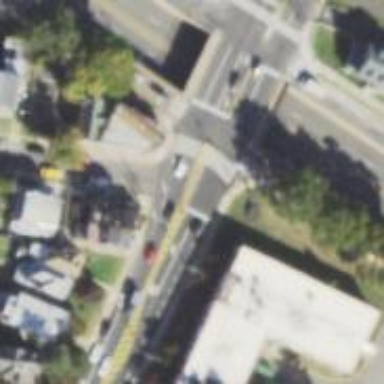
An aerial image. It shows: Marked crossing on footway.